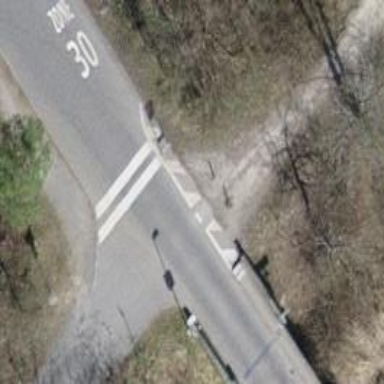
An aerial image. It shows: Bollard.